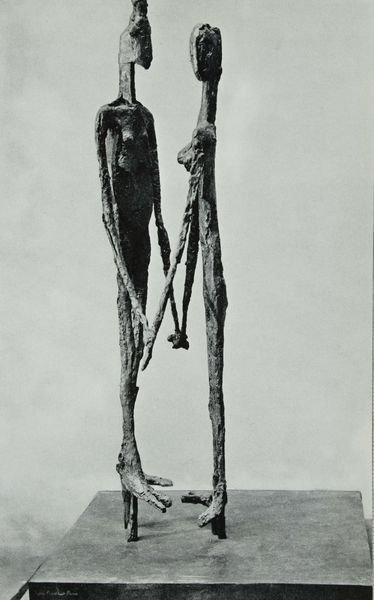
Titel: Le Couple, Das Paar
Künstler: Germaine Richier
Schlagwörter: akt, mann, brust, busen, finger, frau, köpfe, licht, gesichter, wand, arme, lang, sockel, hals, hände, schlank, paar, skulptur, brüste, füße, zwei, moderne, glanz, bronze, platte, podest, dünn, foto, fotografie, stilisiert, hälse, stelzen, ständer, überlängt, händchenhalten, giacometti, hls, giacomettisch, modigliani, plinzhe, spindeldürr